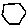
Label: hexagon